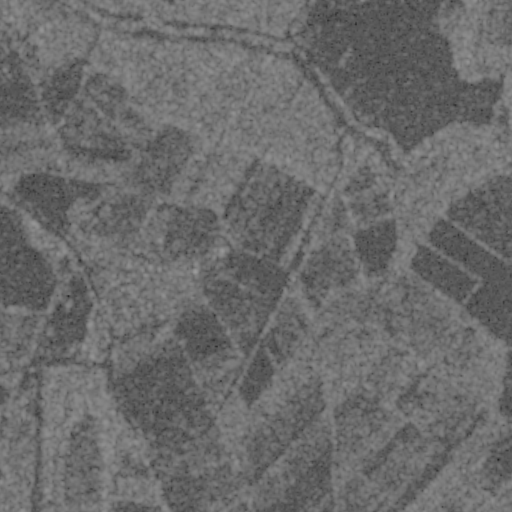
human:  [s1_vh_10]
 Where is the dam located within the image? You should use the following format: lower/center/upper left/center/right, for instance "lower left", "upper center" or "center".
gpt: The dam is located in the lower left of the image.
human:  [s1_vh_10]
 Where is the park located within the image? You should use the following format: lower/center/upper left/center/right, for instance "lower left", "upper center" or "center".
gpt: The park is located in the center left of the image.
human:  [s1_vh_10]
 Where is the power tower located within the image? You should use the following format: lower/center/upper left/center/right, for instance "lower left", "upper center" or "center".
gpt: There is no power tower in the image.

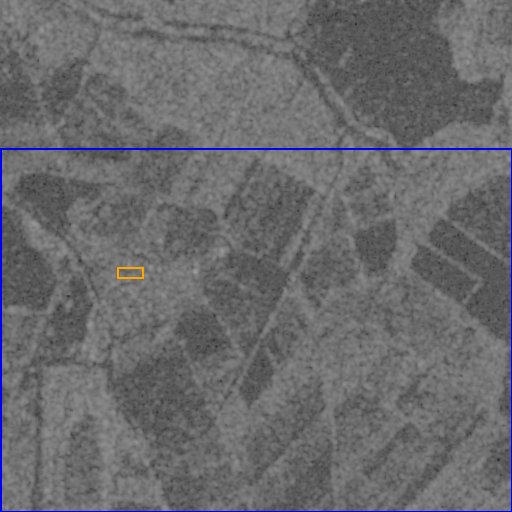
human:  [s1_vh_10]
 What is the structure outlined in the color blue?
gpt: The structure outlined in blue is a crop field.
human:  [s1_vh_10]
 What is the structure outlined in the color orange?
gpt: The structure outlined in orange is a park.
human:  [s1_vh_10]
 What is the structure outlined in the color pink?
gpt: There is no pink outline.